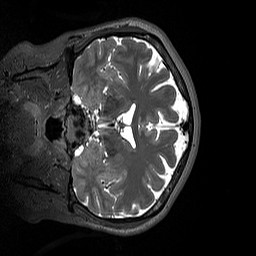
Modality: T2w
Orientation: coronal
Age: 41
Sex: female
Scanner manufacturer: siemens
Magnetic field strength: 3 T
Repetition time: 3.2 s
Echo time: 0.412 s